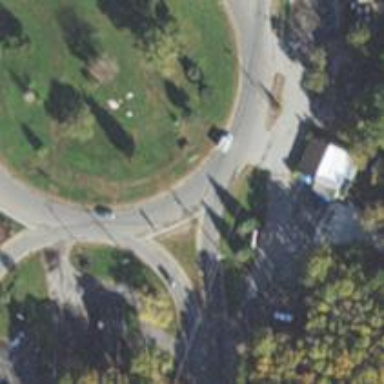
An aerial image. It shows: Roundabout on primary highway.